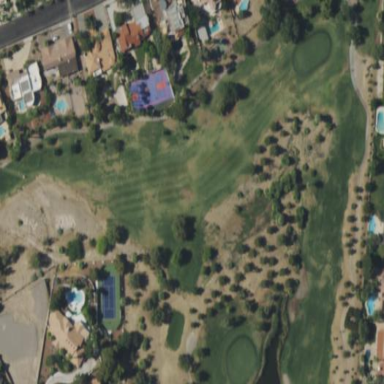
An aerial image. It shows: Grassy area designated as golf fairway.